Interaction volume radius: 5 \u00c5
Interaction volume height: 15 \u00c5
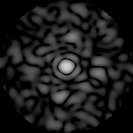
Disorder parameter: 0.8496